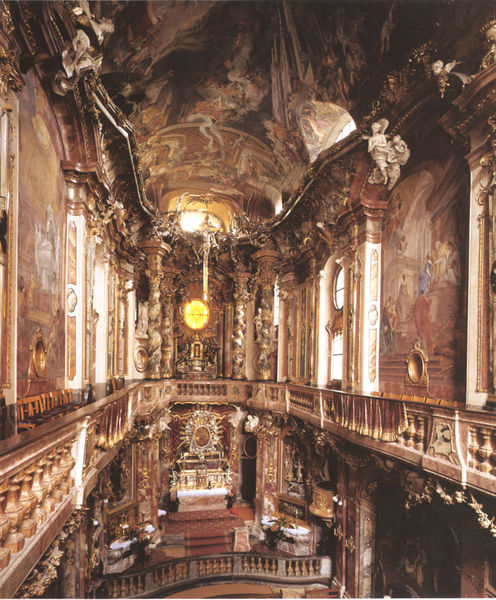
Titel: Asamkirche in München
Standort: München, Asamkirche (EU - D - B)
Schlagwörter: gemälde, fenster, licht, marmor, teppich, barock, stein, vorhang, kirche, sonne, auge, gold, decke, engel, skulptur, balkon, treppe, wandgemälde, galerie, foto, münchen, balustrade, dom, altar, hochaltar, rom, kirchenschiff, mittelschiff, skulpturen, apsis, fresken, deckengemälde, fresko, putti, schnitzereien, altarbild, mamor, seule, deckenfresko, asam, asamkirche, deckenzeichnung, deckenfreskp, donnr, osterfenster